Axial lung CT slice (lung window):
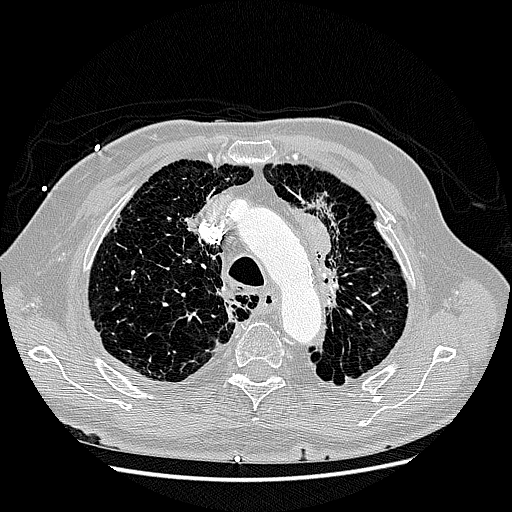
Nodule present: no